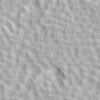
Label: not_dusty